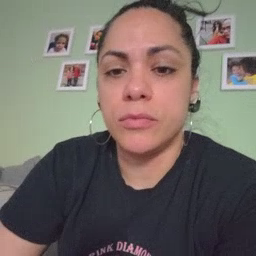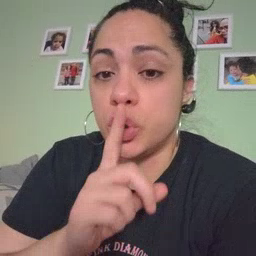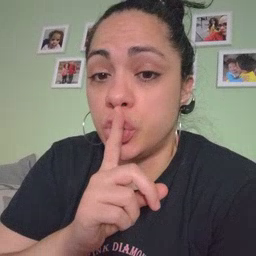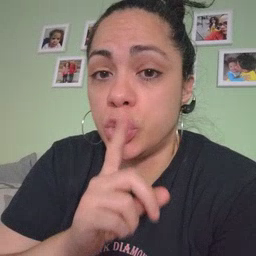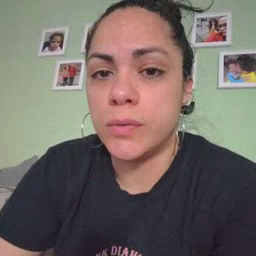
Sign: shhh